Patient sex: F
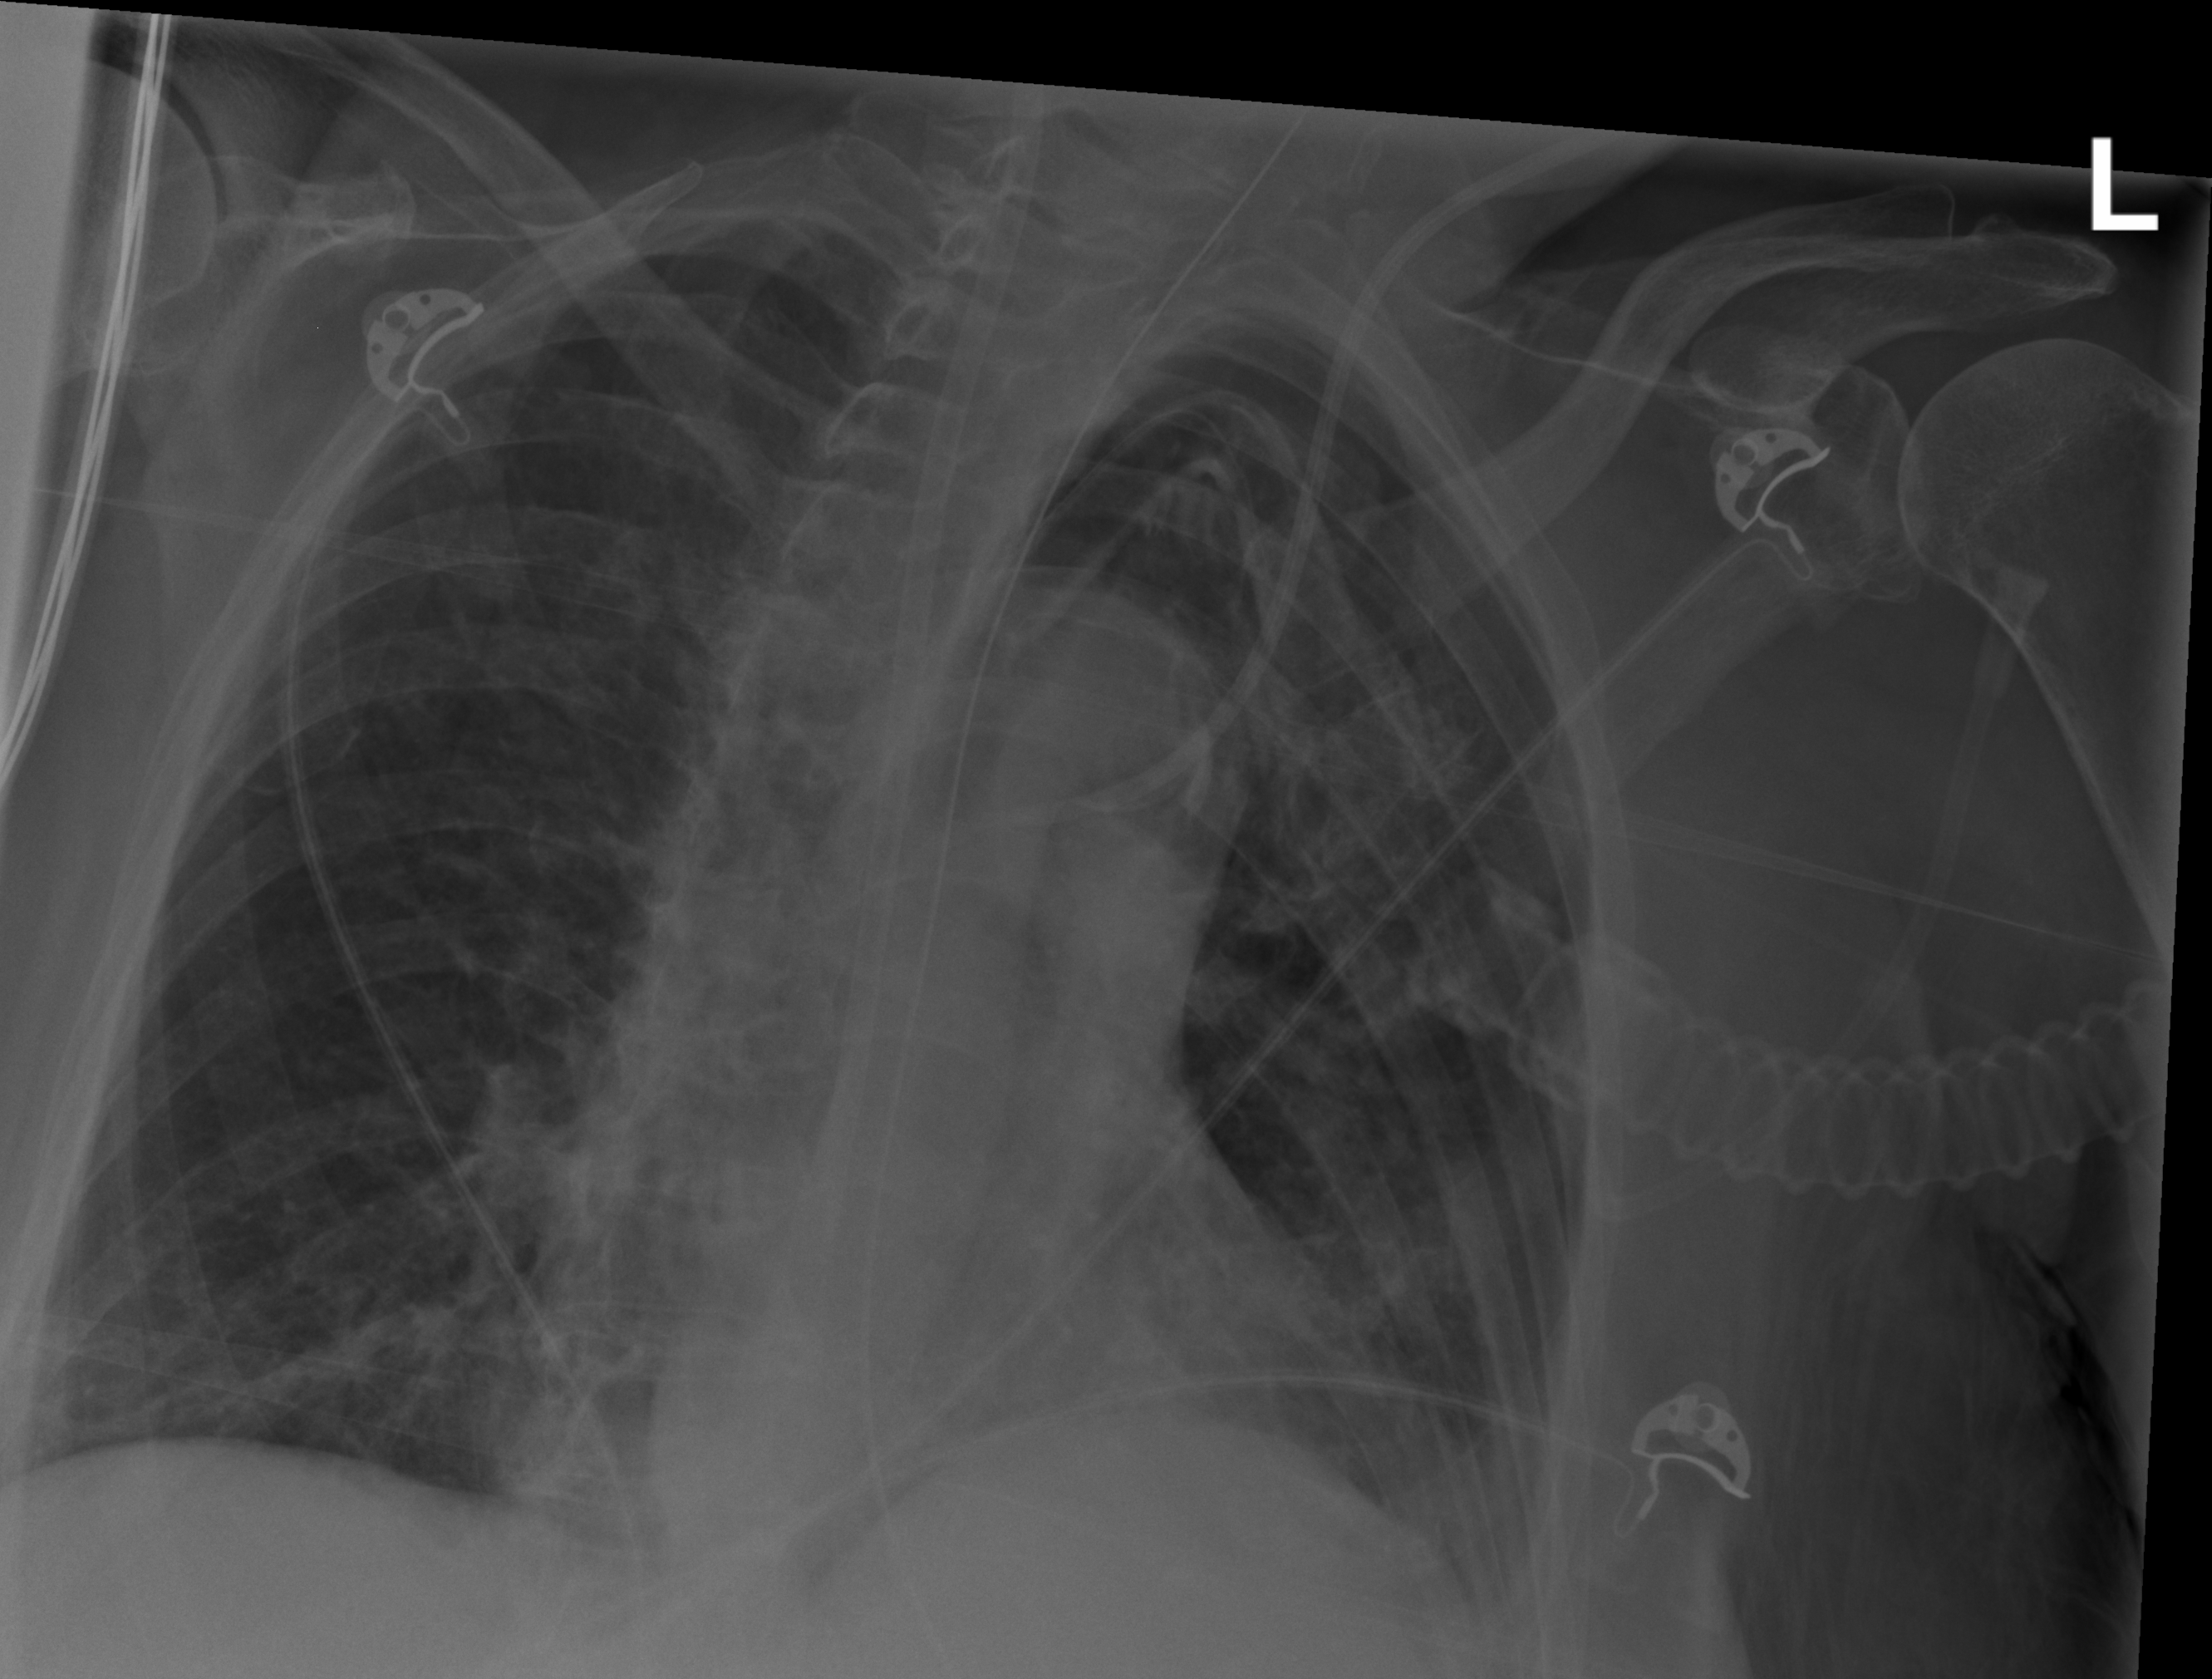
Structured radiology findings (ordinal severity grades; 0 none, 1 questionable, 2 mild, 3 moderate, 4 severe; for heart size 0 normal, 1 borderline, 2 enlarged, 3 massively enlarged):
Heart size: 0
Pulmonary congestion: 0
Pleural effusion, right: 0
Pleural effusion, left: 0
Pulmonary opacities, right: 2
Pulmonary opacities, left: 2
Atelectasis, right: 2
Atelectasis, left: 2